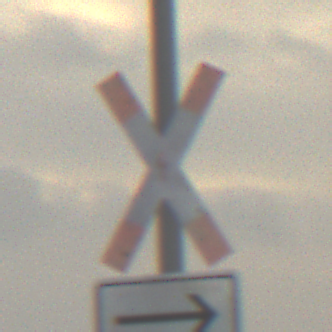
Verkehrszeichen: Andreaskreuz
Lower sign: RichtungsangabeDurchPfeile4
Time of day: MorningAfternoon
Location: Outdoor (Nature)
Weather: Overcast
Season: Winter
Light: Natural